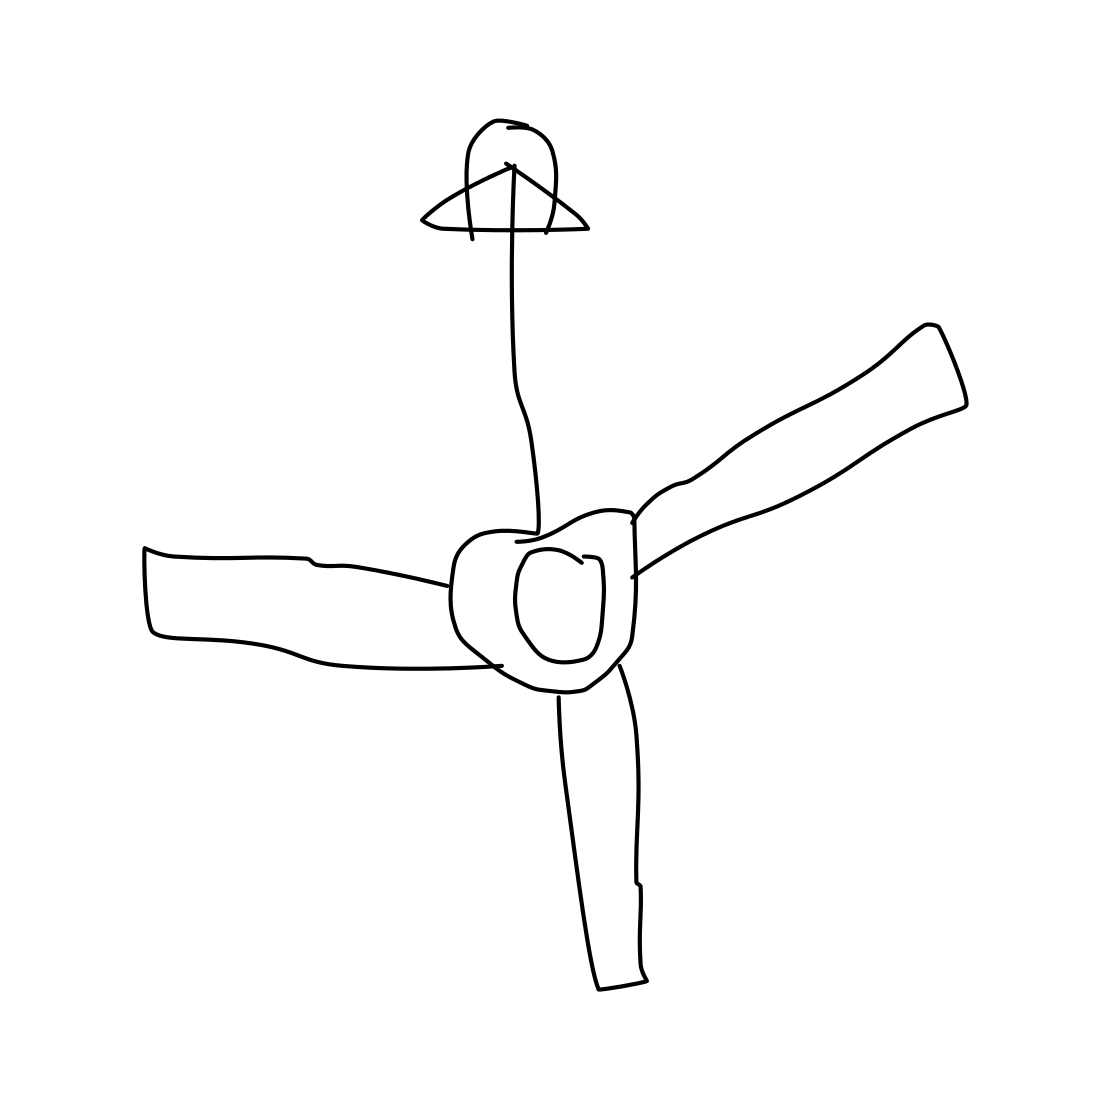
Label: fan